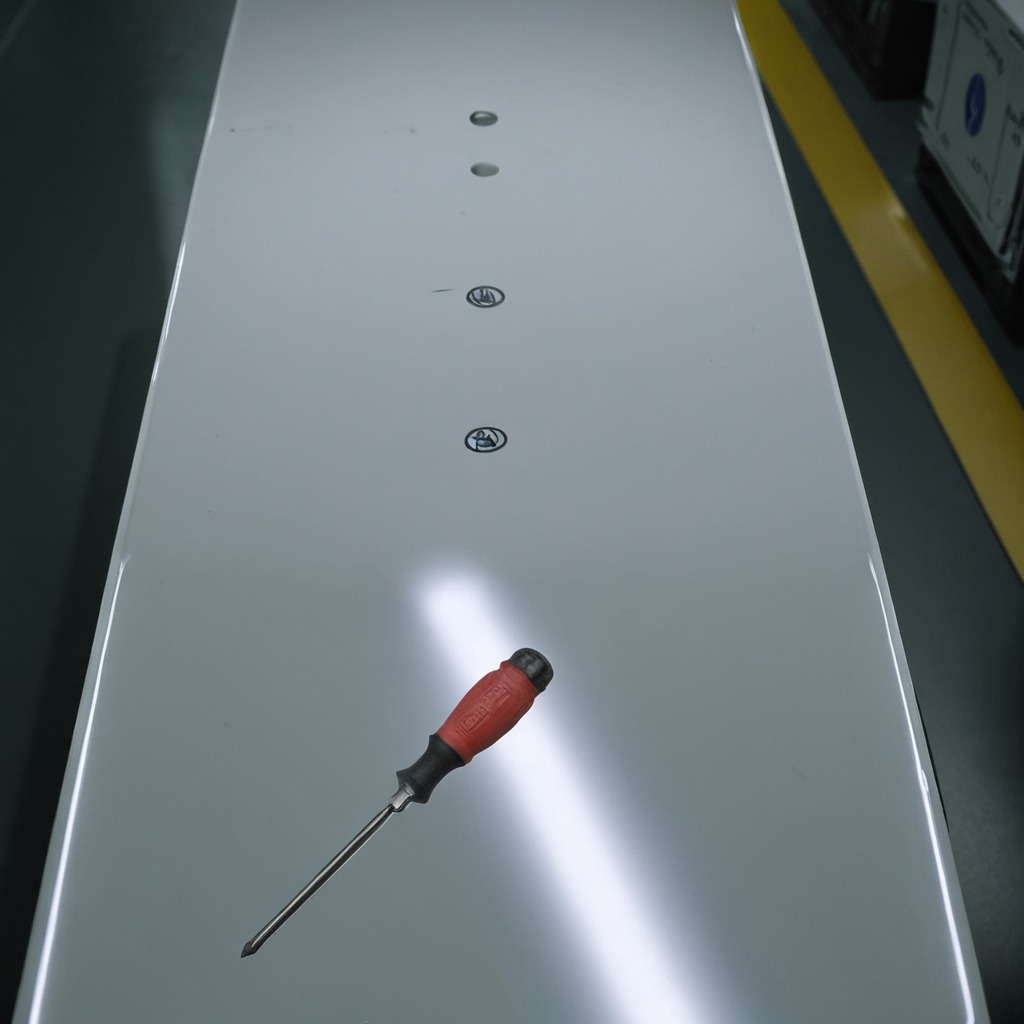
A screwdriver is lying on a table in a ship maintenance bay.